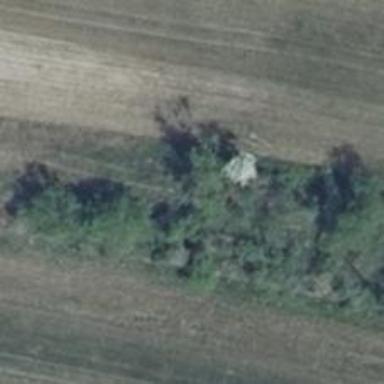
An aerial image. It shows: Hunting stand.